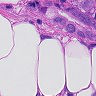
Metastatic tissue present: yes